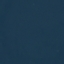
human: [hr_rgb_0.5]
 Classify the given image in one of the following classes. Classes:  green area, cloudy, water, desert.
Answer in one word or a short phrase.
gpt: water